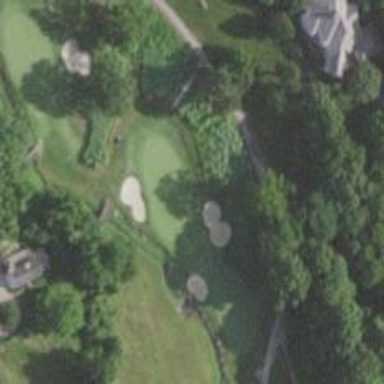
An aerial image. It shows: View of golf hole.